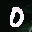
Label: 0